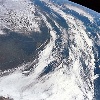
Label: cloud